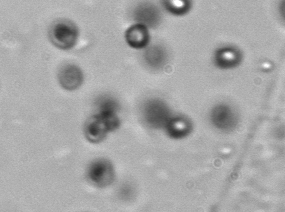
Label: Phaeocystis